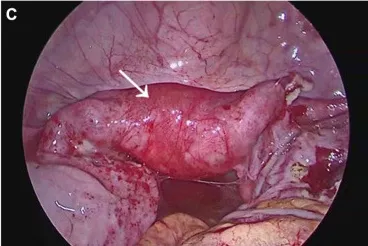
Images during laparoscopy. (C) Exhibits the external uterine silhouette prior to hysteroscopic metroplasty, with a slight downward depression near the base of the left uterus.
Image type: endoscopy (arthroscopy)